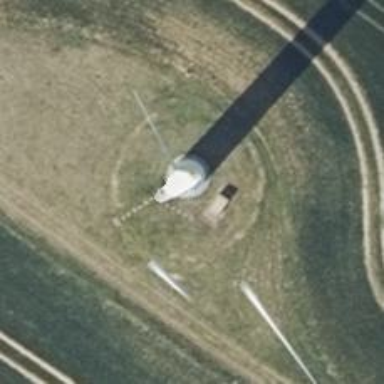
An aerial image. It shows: Horizontal axis wind turbine generating power from wind energy.